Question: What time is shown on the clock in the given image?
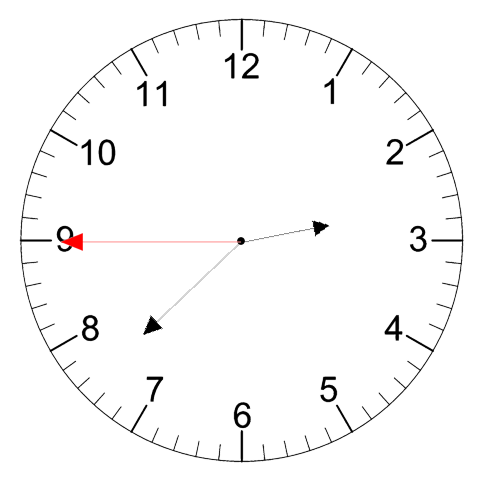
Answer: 02:37:45